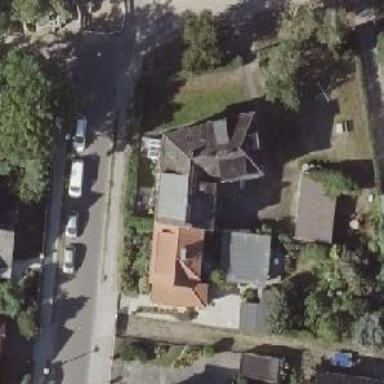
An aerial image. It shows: Semi-detached house with gabled roof.